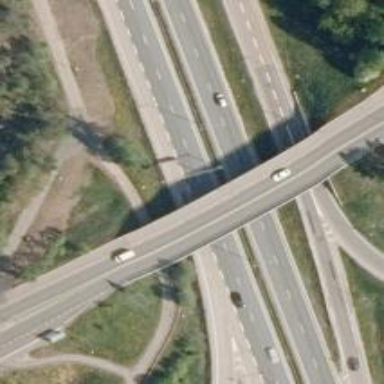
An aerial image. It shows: Motorway junction.